Question: I am trying to plot this ggplot freq-counts with 'ggplot2' but without the negative sign in values under 0. I can't find how to do it. So if someone can help me I would appreciate it.

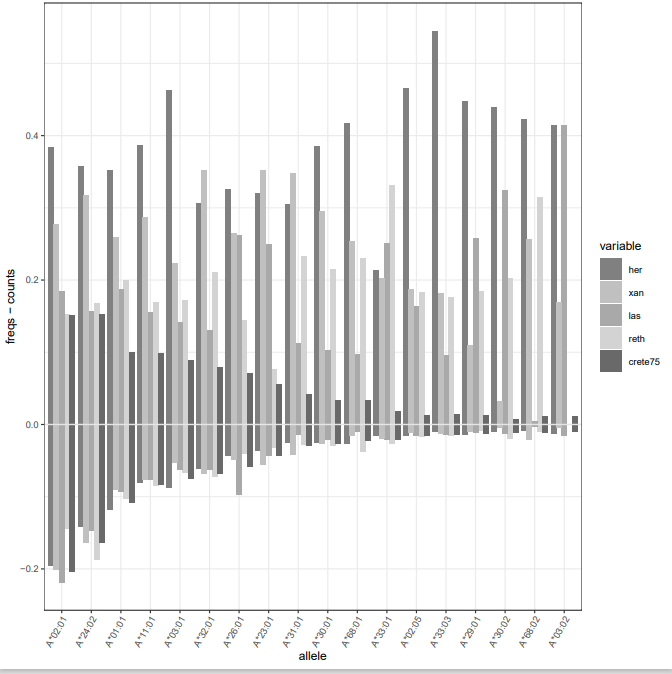
Answer: You can pass functions to the 'labels' argument of 'scale_y_continuous' that will be used to transform the axis tick labels. For all positive values, we can use the absolute value function 'abs'.
Here's a demonstration:
'''
ggplot(data.frame(x = 1:3, y = -1:1), aes(x, y)) +
geom_point() +
scale_y_continuous(labels = abs) ## add this line to your plot code
'''
<URL>